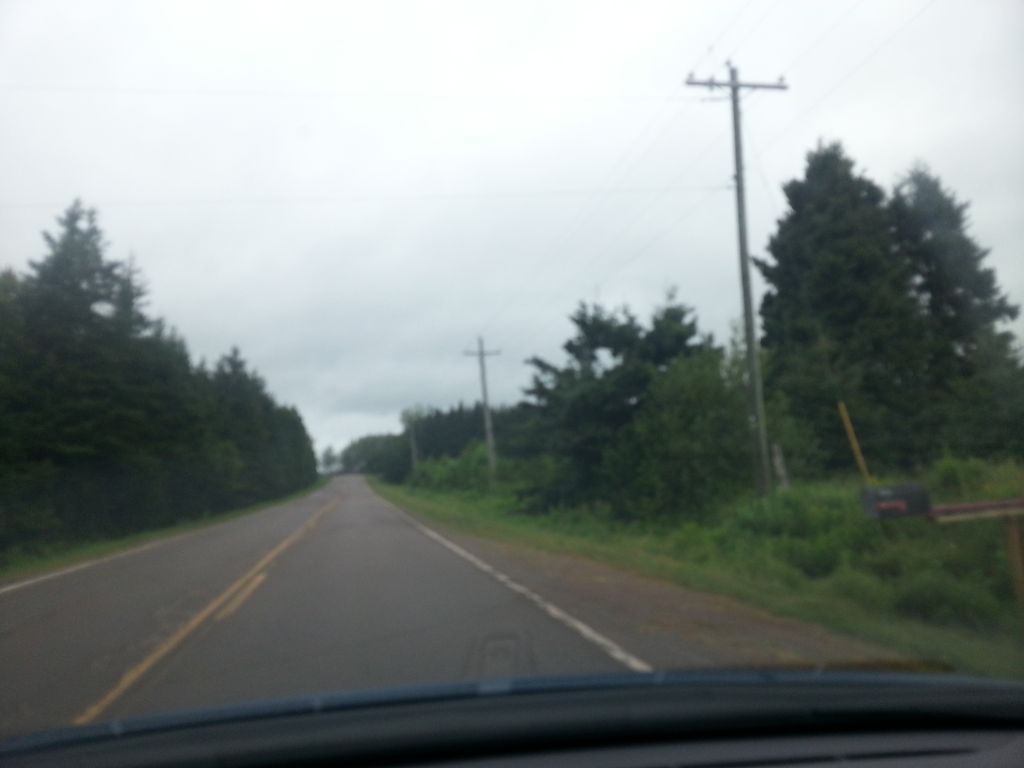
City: charlottetown